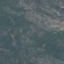
Label: HerbaceousVegetation